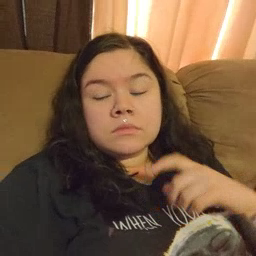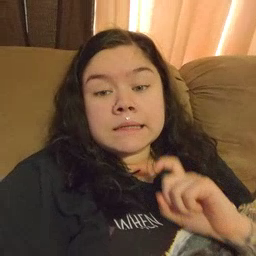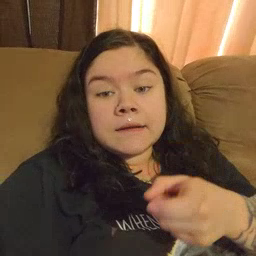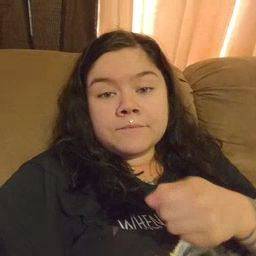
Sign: gift